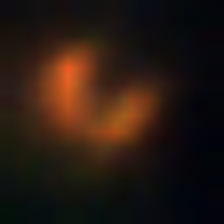
Taxon: NanoPlankton
Group: Other